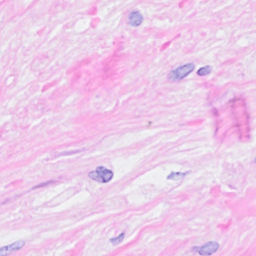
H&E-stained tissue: Breast